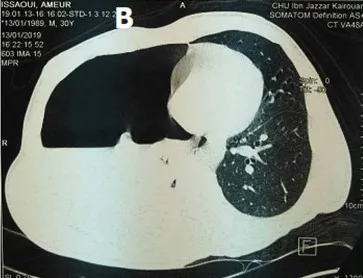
(A,B) thoracic computed tomography (CT) scan showing a large right-sided compressive hydropneumothorax with lung collapse and pleural effusion.
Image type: radiology (ct)